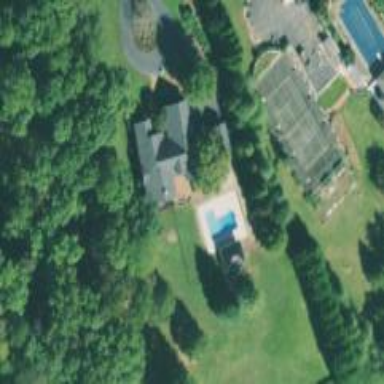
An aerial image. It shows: Outdoor swimming pool in leisure land.